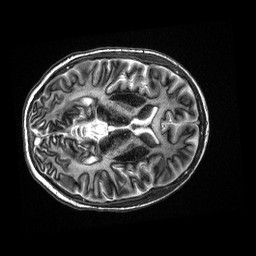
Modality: MP2RAGE
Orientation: axial
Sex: male
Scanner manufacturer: siemens
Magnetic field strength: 3 T
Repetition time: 5 s
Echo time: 0.00355 s